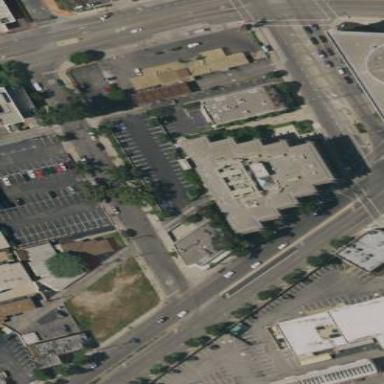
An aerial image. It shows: Commercial building.